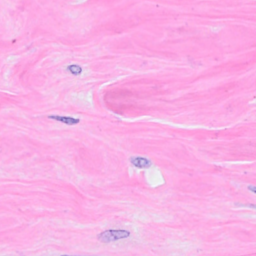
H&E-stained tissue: Breast